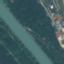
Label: River